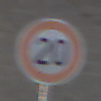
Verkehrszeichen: Geschwindigkeit20
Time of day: SunriseSunset
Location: Outdoor (Nature)
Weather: PartlyCloudy
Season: NotSpecified
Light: Natural